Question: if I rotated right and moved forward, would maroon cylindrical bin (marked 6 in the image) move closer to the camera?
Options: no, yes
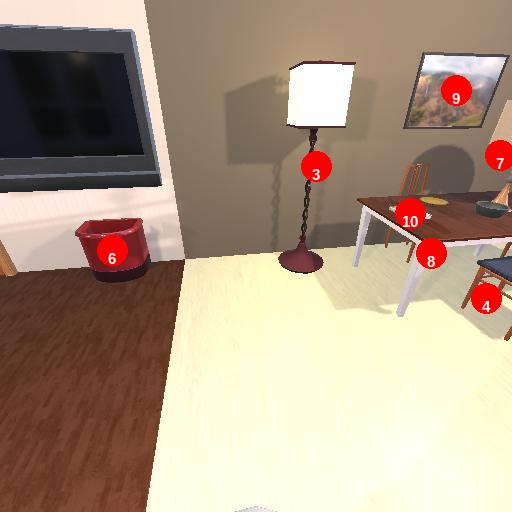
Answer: no